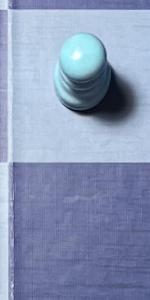
Label: Empty